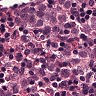
Metastatic tissue present: yes